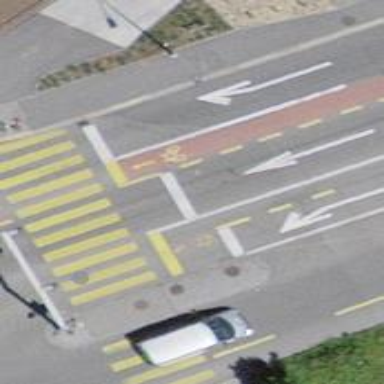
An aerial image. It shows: Asphalt road with primary designation. There is cycle track on the left side and sidewalk.